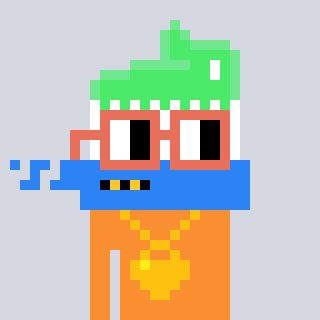
a pixel art character with square orange glasses, a toothbrush-shaped head and a orange-colored body on a cool background